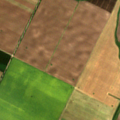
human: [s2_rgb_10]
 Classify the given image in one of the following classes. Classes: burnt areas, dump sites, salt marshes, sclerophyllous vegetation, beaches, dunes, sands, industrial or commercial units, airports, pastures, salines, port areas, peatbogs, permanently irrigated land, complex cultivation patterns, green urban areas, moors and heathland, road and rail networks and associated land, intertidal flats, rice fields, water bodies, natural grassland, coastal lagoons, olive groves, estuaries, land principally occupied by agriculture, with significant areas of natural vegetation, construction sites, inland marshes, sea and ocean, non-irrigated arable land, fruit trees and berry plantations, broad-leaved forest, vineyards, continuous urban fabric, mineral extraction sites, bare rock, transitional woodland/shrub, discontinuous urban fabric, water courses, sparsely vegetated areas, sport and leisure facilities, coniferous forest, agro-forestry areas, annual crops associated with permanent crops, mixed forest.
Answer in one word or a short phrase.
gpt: non-irrigated arable land